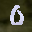
Label: 0